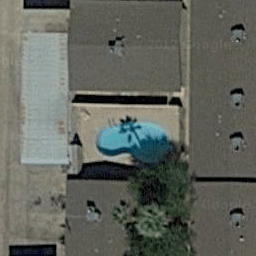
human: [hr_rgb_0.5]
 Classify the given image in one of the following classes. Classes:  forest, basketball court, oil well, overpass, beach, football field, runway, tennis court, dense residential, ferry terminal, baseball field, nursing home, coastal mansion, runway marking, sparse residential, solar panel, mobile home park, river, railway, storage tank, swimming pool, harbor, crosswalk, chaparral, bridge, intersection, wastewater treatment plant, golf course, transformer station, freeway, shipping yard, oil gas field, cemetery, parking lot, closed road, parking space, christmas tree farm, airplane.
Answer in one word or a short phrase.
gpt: swimming pool